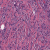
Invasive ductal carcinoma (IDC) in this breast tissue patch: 1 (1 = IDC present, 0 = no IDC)